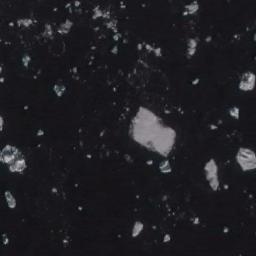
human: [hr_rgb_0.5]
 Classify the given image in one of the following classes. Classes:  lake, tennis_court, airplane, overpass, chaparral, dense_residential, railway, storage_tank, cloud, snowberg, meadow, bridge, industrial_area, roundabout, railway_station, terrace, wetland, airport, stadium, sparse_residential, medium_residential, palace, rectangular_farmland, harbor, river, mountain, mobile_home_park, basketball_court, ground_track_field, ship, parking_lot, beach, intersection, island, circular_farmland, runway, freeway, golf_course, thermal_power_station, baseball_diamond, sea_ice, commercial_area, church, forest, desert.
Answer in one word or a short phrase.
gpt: sea_ice